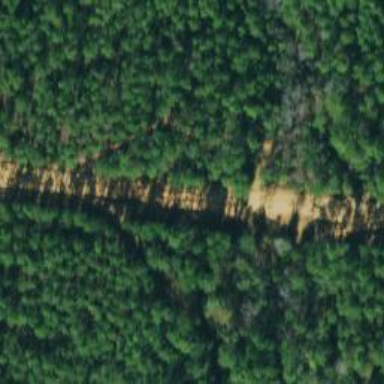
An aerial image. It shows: Unclassified road.